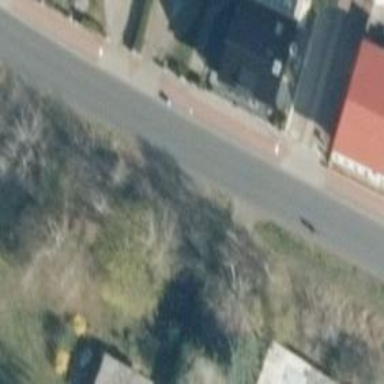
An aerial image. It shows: Residential road.